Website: ulta-beauty
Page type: account-dashboard
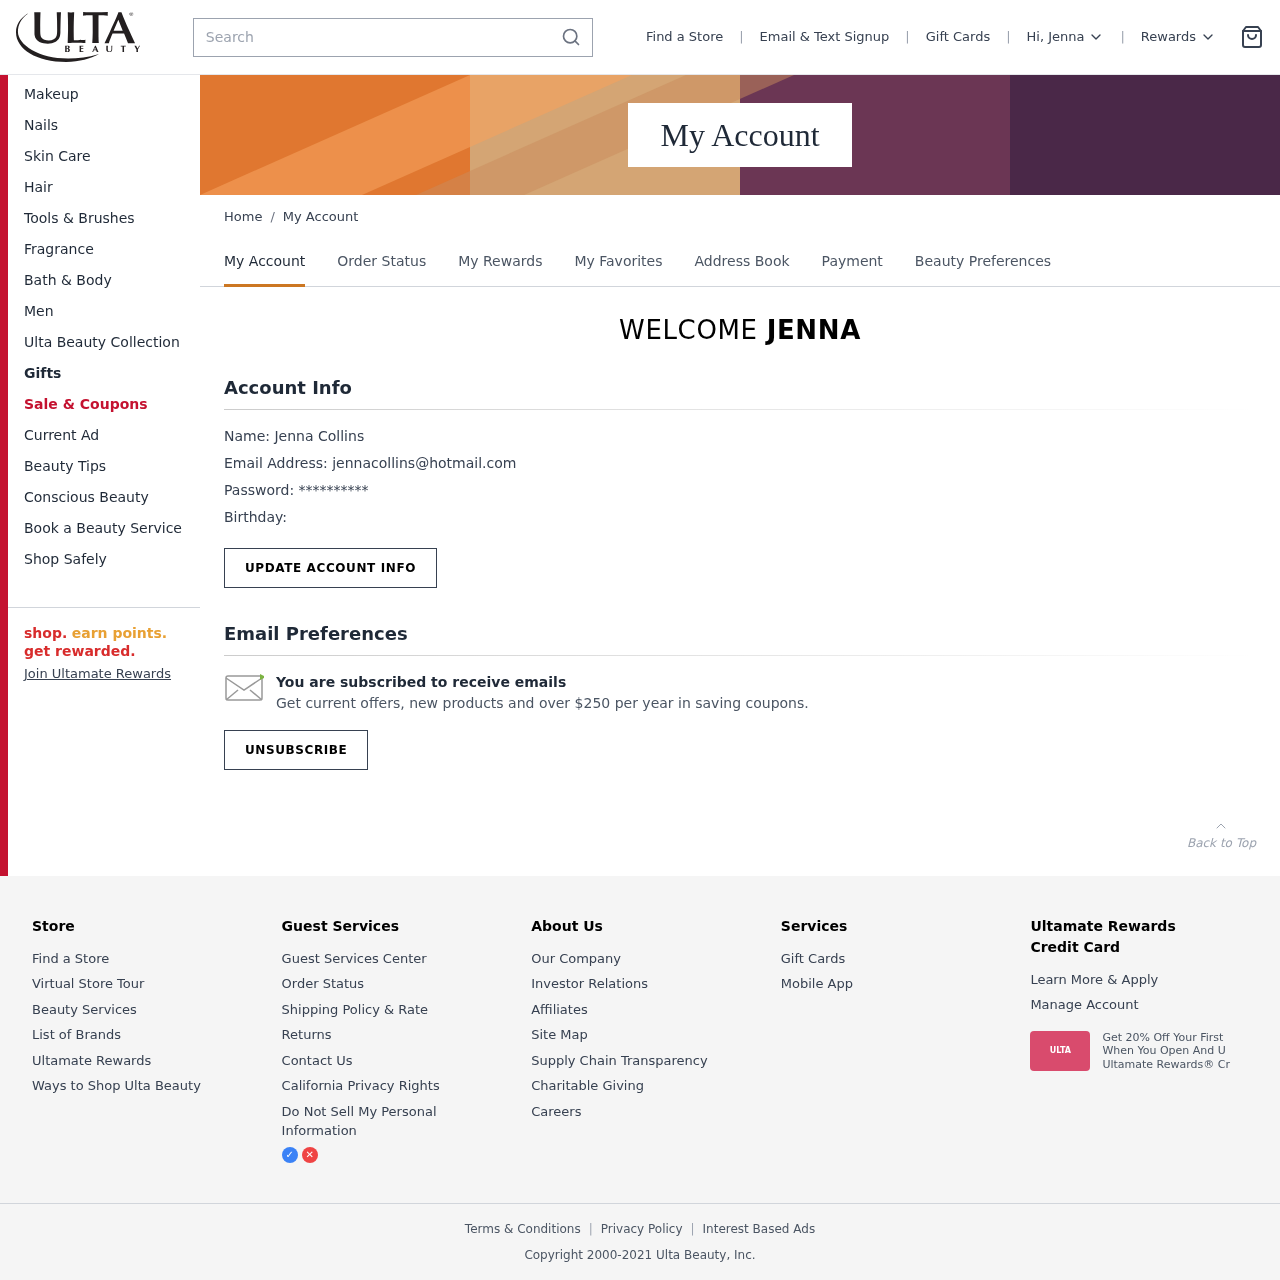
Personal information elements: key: PII_EMAIL
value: jennacollins@hotmail.com
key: PII_FIRSTNAME
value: Jenna
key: PII_FIRSTNAME
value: JENNA
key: PII_FULLNAME
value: Jenna Collins
Search elements: key: HEADER_SEARCH
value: Search